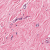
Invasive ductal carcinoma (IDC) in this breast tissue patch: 0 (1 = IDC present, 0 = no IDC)